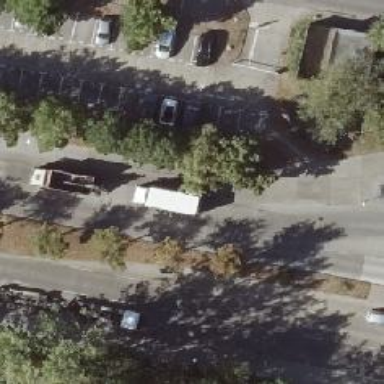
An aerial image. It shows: Concrete sidewalk that functions as footway.